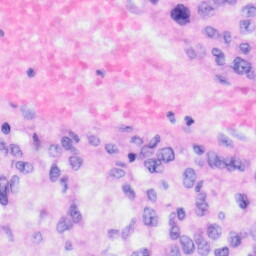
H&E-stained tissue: Liver